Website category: jobs
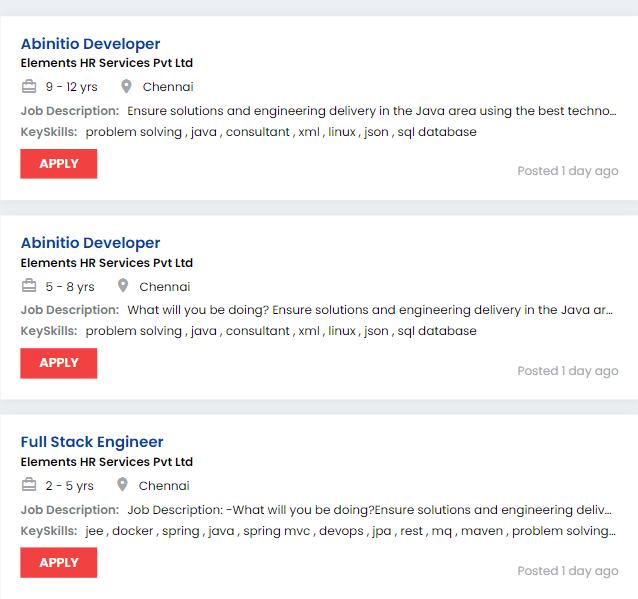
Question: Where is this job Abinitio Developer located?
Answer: Chennai

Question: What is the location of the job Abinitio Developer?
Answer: Chennai

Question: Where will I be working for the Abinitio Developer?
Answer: Chennai

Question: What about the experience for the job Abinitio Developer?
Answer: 5 - 8 yrs

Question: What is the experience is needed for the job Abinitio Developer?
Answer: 5 - 8 yrs

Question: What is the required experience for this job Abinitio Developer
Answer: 5 - 8 yrs

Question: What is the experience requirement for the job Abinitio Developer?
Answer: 5 - 8 yrs

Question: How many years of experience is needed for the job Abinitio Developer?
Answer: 5 - 8 yrs

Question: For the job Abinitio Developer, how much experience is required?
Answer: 5 - 8 yrs

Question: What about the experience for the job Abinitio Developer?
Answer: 9 - 12 yrs

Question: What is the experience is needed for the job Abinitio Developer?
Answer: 9 - 12 yrs

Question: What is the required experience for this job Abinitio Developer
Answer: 9 - 12 yrs

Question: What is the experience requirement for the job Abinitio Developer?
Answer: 9 - 12 yrs

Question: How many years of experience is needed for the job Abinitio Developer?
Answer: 9 - 12 yrs

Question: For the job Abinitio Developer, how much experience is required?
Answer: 9 - 12 yrs

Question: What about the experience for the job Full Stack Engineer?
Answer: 2 - 5 yrs

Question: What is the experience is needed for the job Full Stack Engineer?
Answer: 2 - 5 yrs

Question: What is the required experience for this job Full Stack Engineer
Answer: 2 - 5 yrs

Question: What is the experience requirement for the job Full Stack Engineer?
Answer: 2 - 5 yrs

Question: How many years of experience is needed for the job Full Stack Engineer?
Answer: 2 - 5 yrs

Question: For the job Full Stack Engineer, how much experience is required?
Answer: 2 - 5 yrs

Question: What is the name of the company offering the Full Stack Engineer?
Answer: Elements HR Services Pvt Ltd

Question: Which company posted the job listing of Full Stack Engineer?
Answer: Elements HR Services Pvt Ltd

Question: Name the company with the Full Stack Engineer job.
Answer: Elements HR Services Pvt Ltd

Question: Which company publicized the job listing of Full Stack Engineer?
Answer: Elements HR Services Pvt Ltd

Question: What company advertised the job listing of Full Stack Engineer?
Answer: Elements HR Services Pvt Ltd

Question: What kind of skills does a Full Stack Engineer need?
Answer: jee , docker , spring , java , spring mvc , devops , jpa , rest , mq , maven , problem solving , messaging , gradle , consultant , soap

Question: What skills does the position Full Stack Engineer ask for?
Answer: jee , docker , spring , java , spring mvc , devops , jpa , rest , mq , maven , problem solving , messaging , gradle , consultant , soap

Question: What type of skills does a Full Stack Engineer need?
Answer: jee , docker , spring , java , spring mvc , devops , jpa , rest , mq , maven , problem solving , messaging , gradle , consultant , soap

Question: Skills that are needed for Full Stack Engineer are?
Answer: jee , docker , spring , java , spring mvc , devops , jpa , rest , mq , maven , problem solving , messaging , gradle , consultant , soap

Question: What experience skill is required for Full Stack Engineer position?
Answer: jee , docker , spring , java , spring mvc , devops , jpa , rest , mq , maven , problem solving , messaging , gradle , consultant , soap

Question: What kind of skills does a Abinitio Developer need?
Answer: problem solving , java , consultant , xml , linux , json , sql database

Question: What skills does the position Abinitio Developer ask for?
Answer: problem solving , java , consultant , xml , linux , json , sql database

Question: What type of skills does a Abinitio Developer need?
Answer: problem solving , java , consultant , xml , linux , json , sql database

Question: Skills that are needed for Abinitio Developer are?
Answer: problem solving , java , consultant , xml , linux , json , sql database

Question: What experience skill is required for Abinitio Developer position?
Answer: problem solving , java , consultant , xml , linux , json , sql database